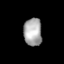
Tissue: lung
Cell type: Others
Senescence score: 0.2285
Nuclear area (px): 497
Mean DAPI intensity: 168.394